Question: I create six circle for masking in Matlab. Each of mask's inner and outer radiuses are different. These masks is used to detect parasites on the slide. I have this code (one of the masks) but I want to do white area between to circle that in shared image. How can I do that? or Have another way to do mask that shared picture?
<URL>
'''
resize_factor = 1;
inner_rad = 15*4/resize_factor;
outer_rad = 20*4/resize_factor;
ec_2 = floor(0.5*(outer_rad+inner_rad)*2*pi);
center = outer_rad+2;
mask1_size = center*2;
circleimg = zeros(mask1_size,mask1_size);
circleimg = MidpointCircle(circleimg, outer_rad, center, center, 1);
circleimg = MidpointCircle(circleimg, inner_rad, center, center, 1);
mask1 = circleimg;
'''

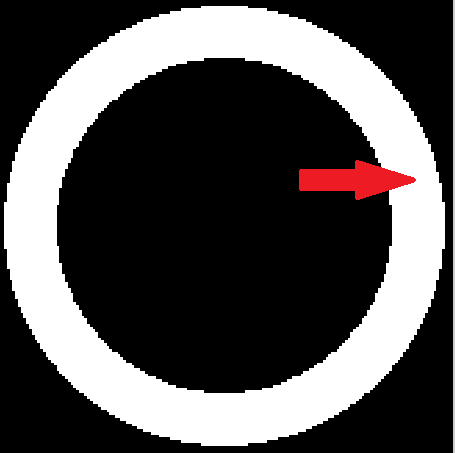
Answer: Ok, now I get it.
Your function MidpointCircle only creates the borders of a circle, not the whole circle filled. The following code calculates the distance to the center and selects all values that are smaller than the outer and bigger than the inner radius:
'''
clear all;
resize_factor = 1;
inner_rad = 15*4/resize_factor;
outer_rad = 20*4/resize_factor;
ec_2 = floor(0.5*(outer_rad+inner_rad)*2*pi);
center = outer_rad+2;
mask1_size = center*2;
[x,y] = meshgrid(1:mask1_size,1:mask1_size);
distance = (x-center).^2+(y-center).^2;
mask = distance<outer_rad^2 & distance>inner_rad^2;
figure(1);
imshow(mask)
'''
Result: